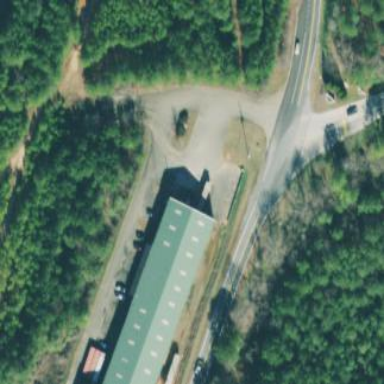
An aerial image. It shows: Industrial building with gabled green roof.